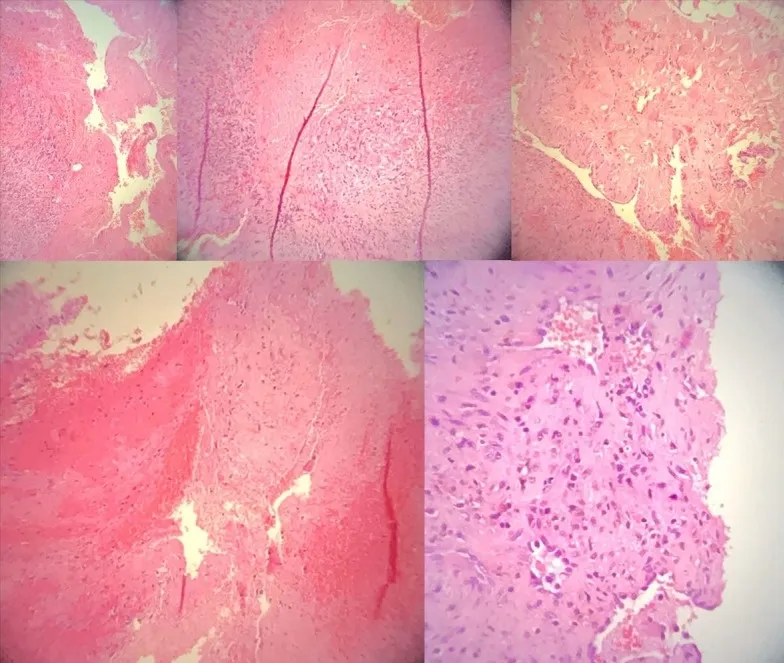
Histopathological examination by the paraffin block method. Hemangioma with thrombosis of the external jugular vein.
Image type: pathology (h&e)